Question: I just recently asked a question here regarding reading from a file and splitting each line, which can be found <URL>.
Now, I have another question. How do I make a read input read the line until a non-space/tab/whitespace character is found?
Here is the code:
'''
#!/usr/bin/perl
open (ReadFrom, 'data.txt');
open (WriteTo, '>>data2.txt');
while (<ReadFrom>) {
chomp;
($hop, $skipme, $ip, $time1) = split(/ /);
print WriteTo "Hop: $hop
";
print WriteTo "IP: $ip
";
print WriteTo "Time: $time1
";
}
close (ReadFrom);
exit;
'''
Here is an input file for example:

As you'll notice, between numbers 1 and 9, there is a space before the number, this apparently gets counted as a split and these numbers are being used as skipme values instead of hop values. The rest (10+) are working fine since there's no space in front of the number. What I'm looking to figure out is to ignore every whitespace character until it finds a non-whitespace character AND THEN start splitting or something.
This is the output I get with this current code:
'''
Hop: traceroute
IP: www.totalnet.com.ar
Time: (200.123.156.209),
Hop:
IP:
Time: www.undisclosed.com
Hop:
IP:
Time: www.undisclosed.com
Hop:
IP:
Time: www.undisclosed.com
Hop:
IP:
Time: www.undisclosed.com
Hop:
IP:
Time: www.undisclosed.com
Hop:
IP:
Time: ae1x19.wsu5.mich.net
Hop:
IP:
Time: xe-4-1-1x76.eq-chi2.mich.net
Hop:
IP:
Time: ae-4.584.chic0.tr-cps.internet2.edu
Hop:
IP:
Time: xe-2-2-0.0.ny0.tr-cps.internet2.edu
Hop: 10
IP: 64.57.20.74
Time: (64.57.20.74)
Hop: 11
IP: NSS-S-A.TenGigabitEthernet8-3.ar1.EZE1.gblx.net
Time: (64.208.7.70)
Hop: 12
IP: customer-static-210-110-65.iplannetworks.net
Time: (190.210.110.65)
Hop: 13
IP: customer-static-210-110-54.iplannetworks.net
Time: (190.210.110.54)
Hop: 14
IP: customer-static-210-110-141.iplannetworks.net
Time: (190.210.110.141)
Hop: 15
IP: 190.210.125.85
Time: (190.210.125.85)
Hop: 16
IP: mx.radioelectron.com.ar
Time: (200.123.156.209)
'''
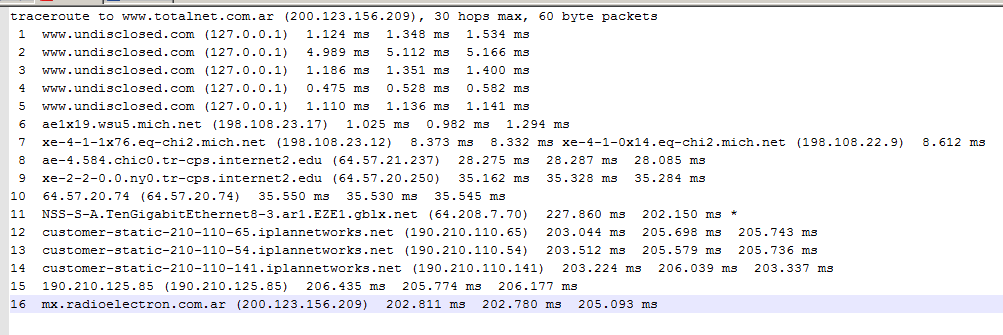
Answer: Posting comment as answer per request.
You get this behaviour because you split on a regex with a space '/ /' and not a literal space '' '', which is almost like '/\s+/', except that it strips leading whitespace.
Also, input like that is not always suitable for parsing. On the other hand, there's often a module that does the job. I found this, for example: <URL>.